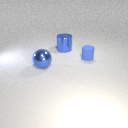
large blue metal sphere to the left of large blue metal cylinder